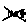
Label: car